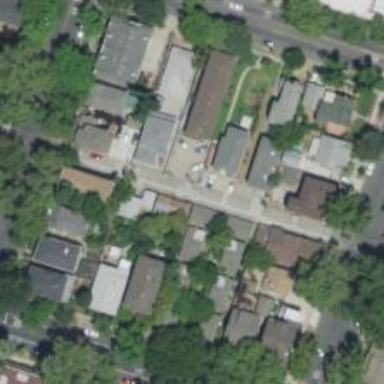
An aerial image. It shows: Sidewalk.